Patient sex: M
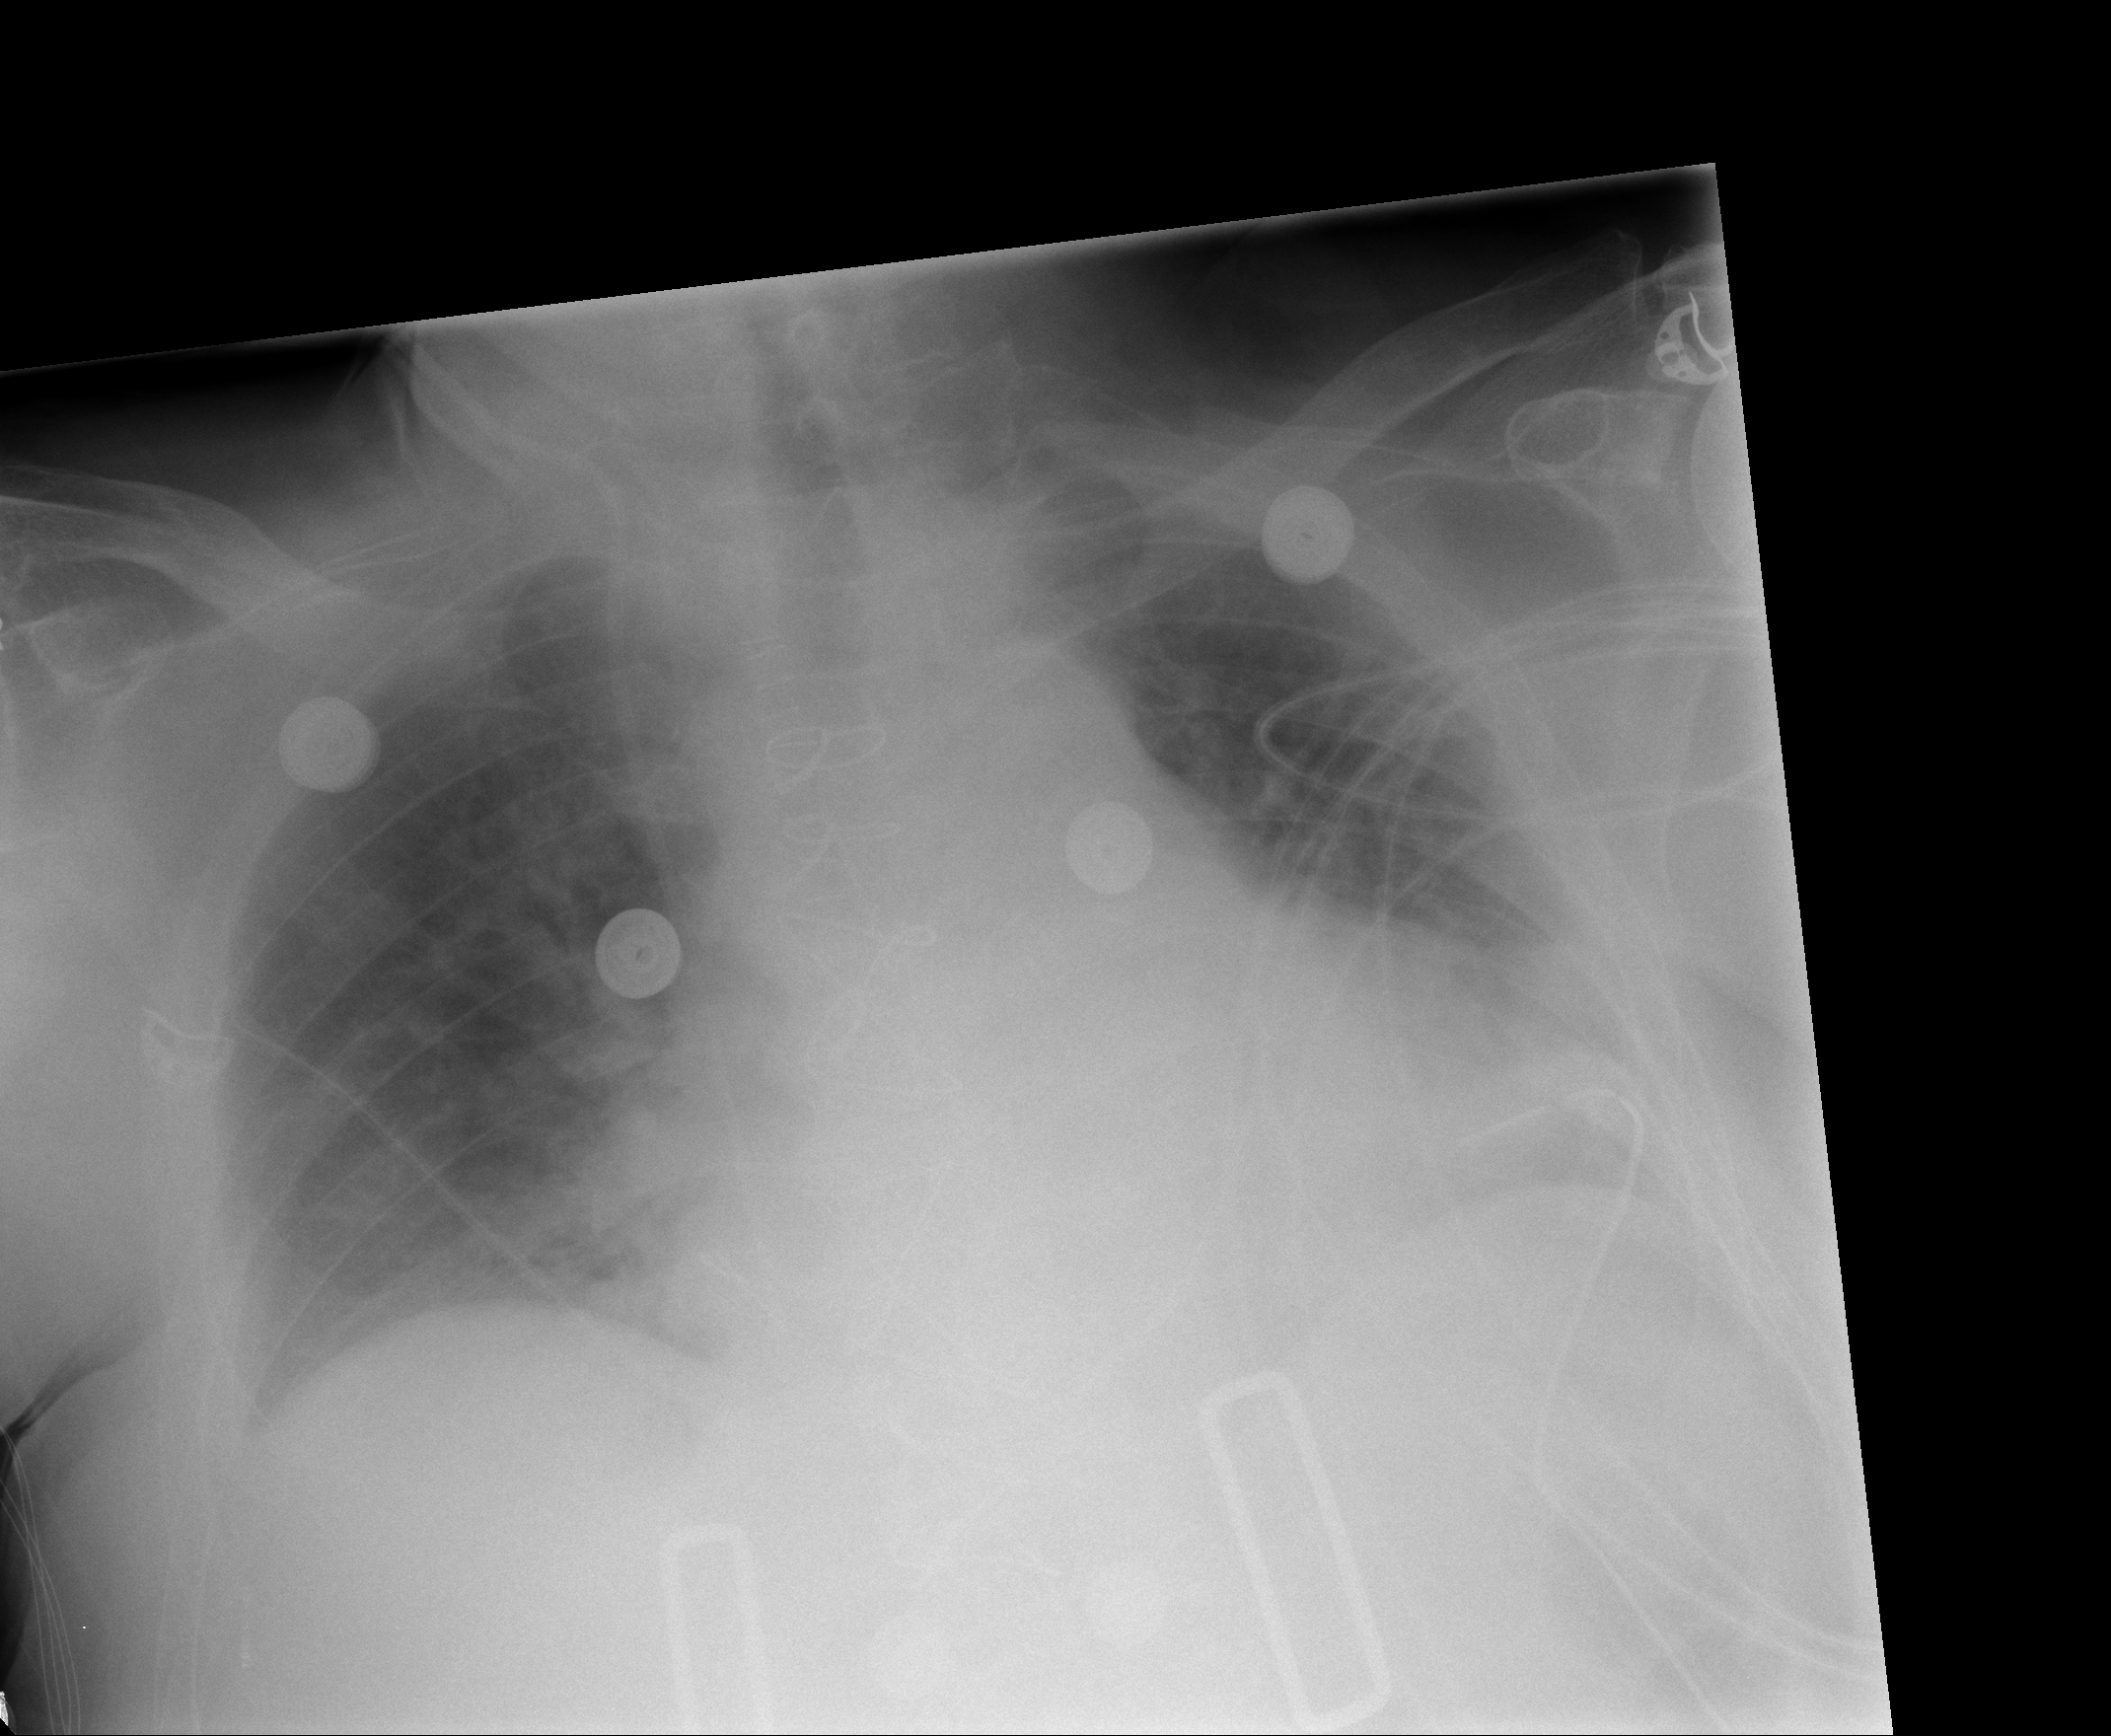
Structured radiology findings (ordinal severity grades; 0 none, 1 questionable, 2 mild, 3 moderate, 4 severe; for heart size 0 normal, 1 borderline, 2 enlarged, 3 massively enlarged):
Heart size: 2
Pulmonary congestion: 2
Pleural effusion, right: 2
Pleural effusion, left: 2
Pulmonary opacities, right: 1
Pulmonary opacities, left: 1
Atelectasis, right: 0
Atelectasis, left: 2